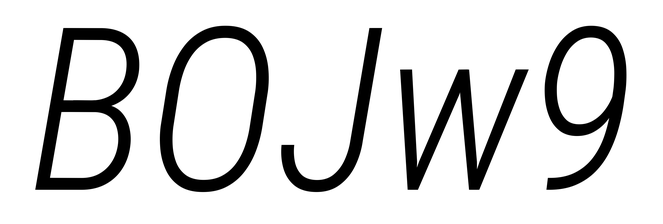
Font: Roboto-Italic_Condensed_Light_Italic